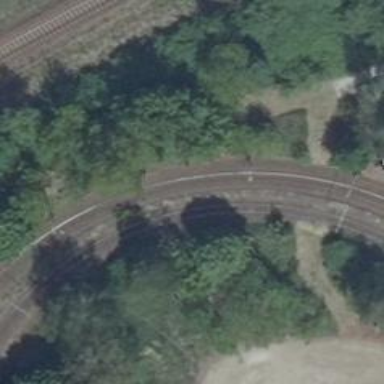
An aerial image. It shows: Tram railway with electrified contact lines.